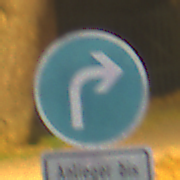
Verkehrszeichen: VorgeschriebeneFahrtrichtungRechts
Zusatzzeichen unten: SonstigeFahrzeugePersonengruppenFrei3
Umgebung: Outdoor, Urban
Tageszeit: Night
Wetter: Clear
Licht: Artificial
Jahreszeit: NotSpecified
Kontrast: HighContrast